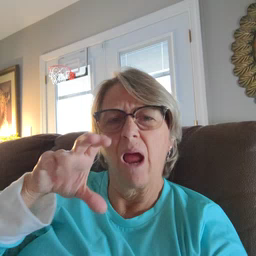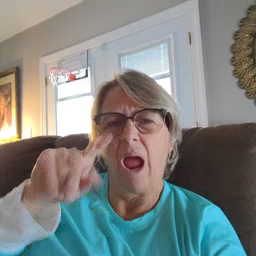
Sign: cut